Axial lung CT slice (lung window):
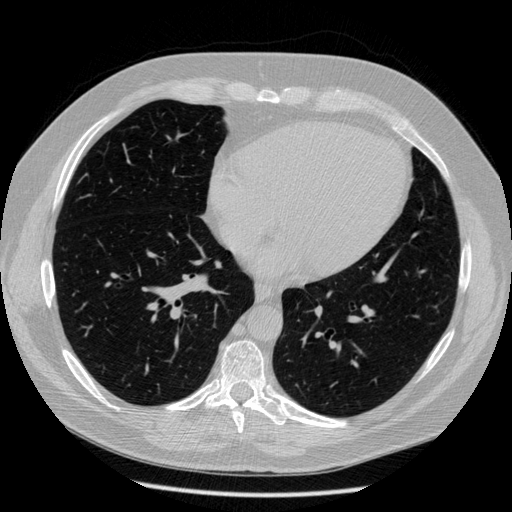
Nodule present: no